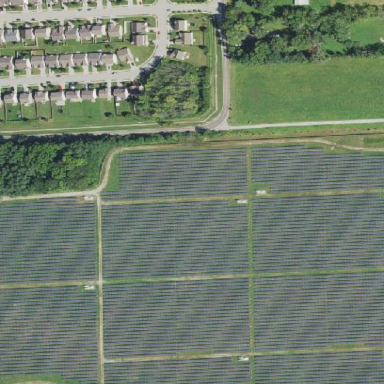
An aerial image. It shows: Solar power plant utilizing photovoltaic technology.